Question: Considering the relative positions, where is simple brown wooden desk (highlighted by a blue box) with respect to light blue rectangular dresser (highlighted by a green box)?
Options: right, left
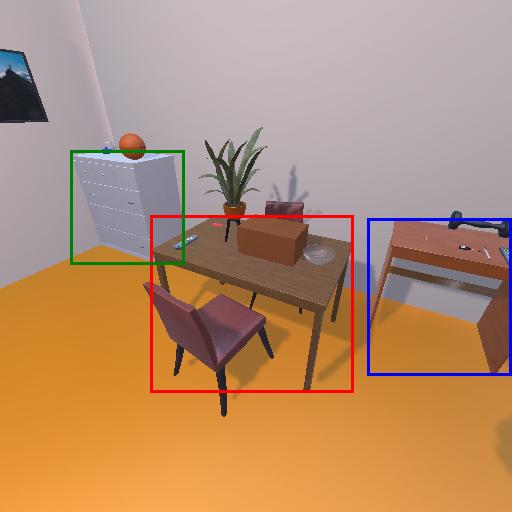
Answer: right